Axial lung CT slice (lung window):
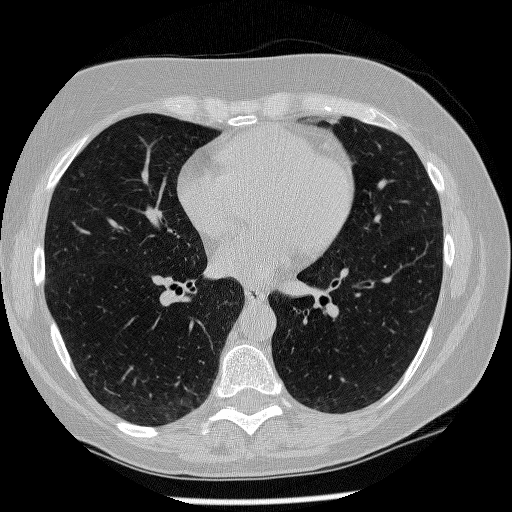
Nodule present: no